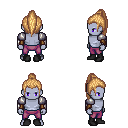
a pixel art fantasy rpg character, male body template, dark elf, purple skin, steel arm armor, magenta pants, light blonde long topknot hairstyle, leather bracers, black shoes, four views (front, back, left, right), 2x2 character sprite sheet, small pixel art, hard edges, no anti-aliasing